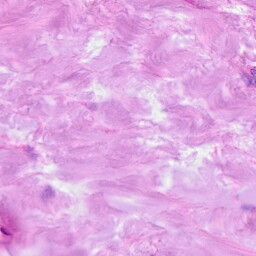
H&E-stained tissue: Breast